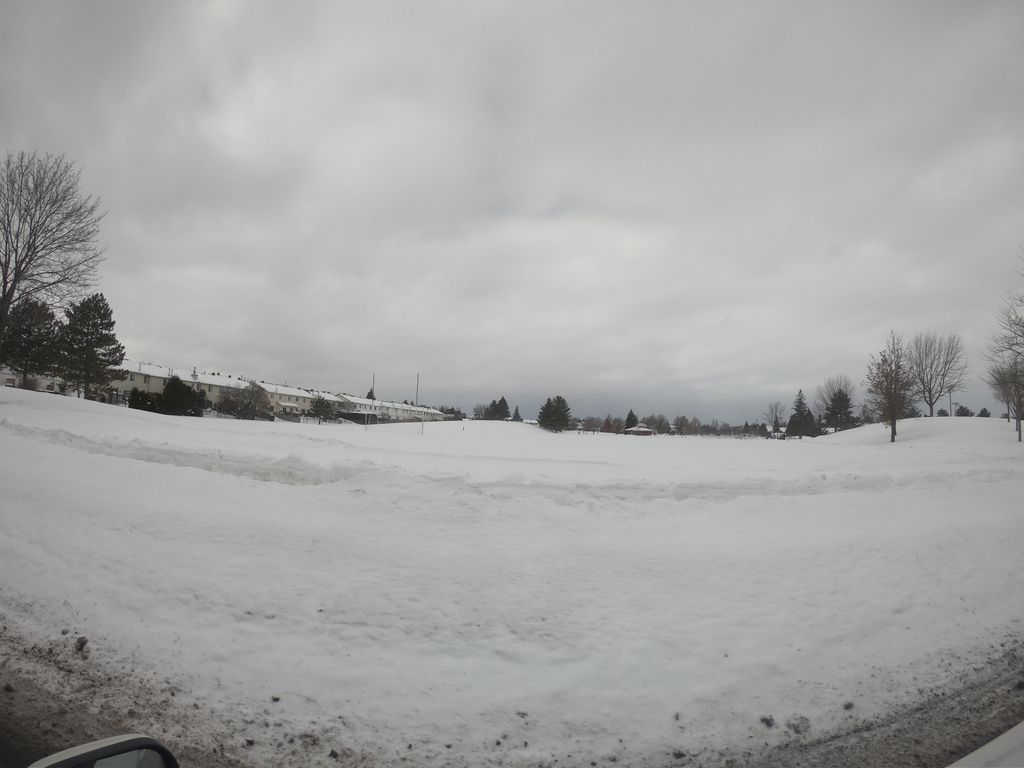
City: ottawa-gatineau